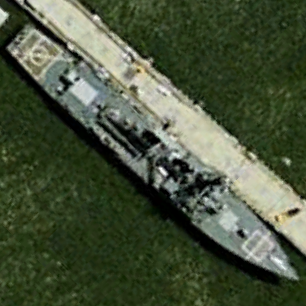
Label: destroyer